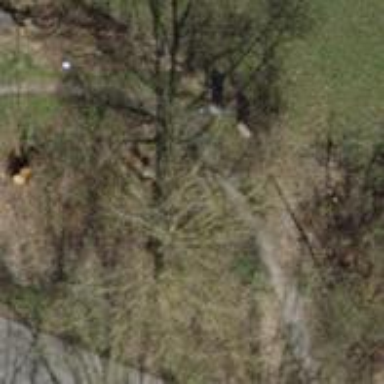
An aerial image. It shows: Brown bench in the vicinity.